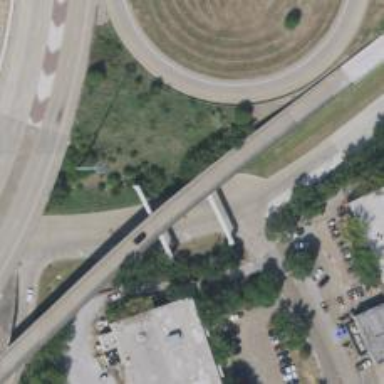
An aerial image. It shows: Secondary link road with bridge.